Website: walmart
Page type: account-selection
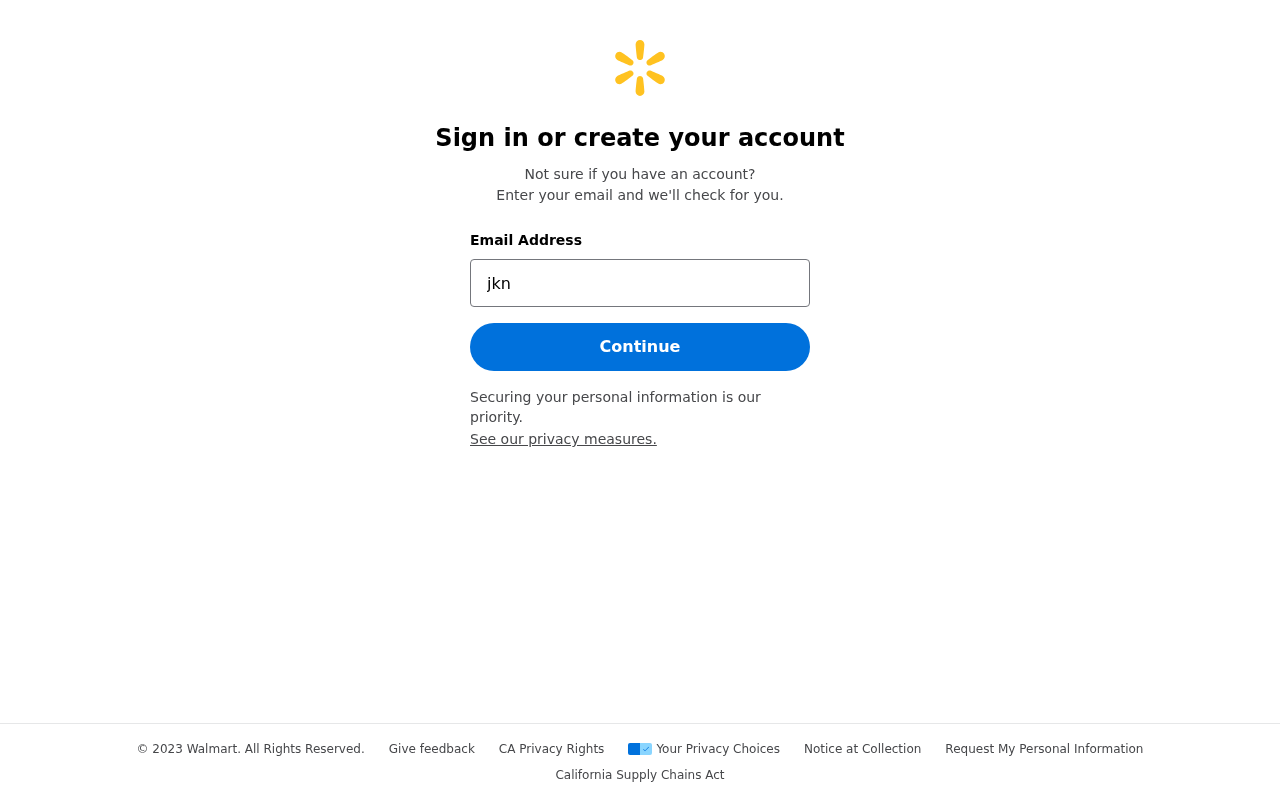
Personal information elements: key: PII_EMAIL
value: jknight@gmail.com